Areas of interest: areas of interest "Factory"
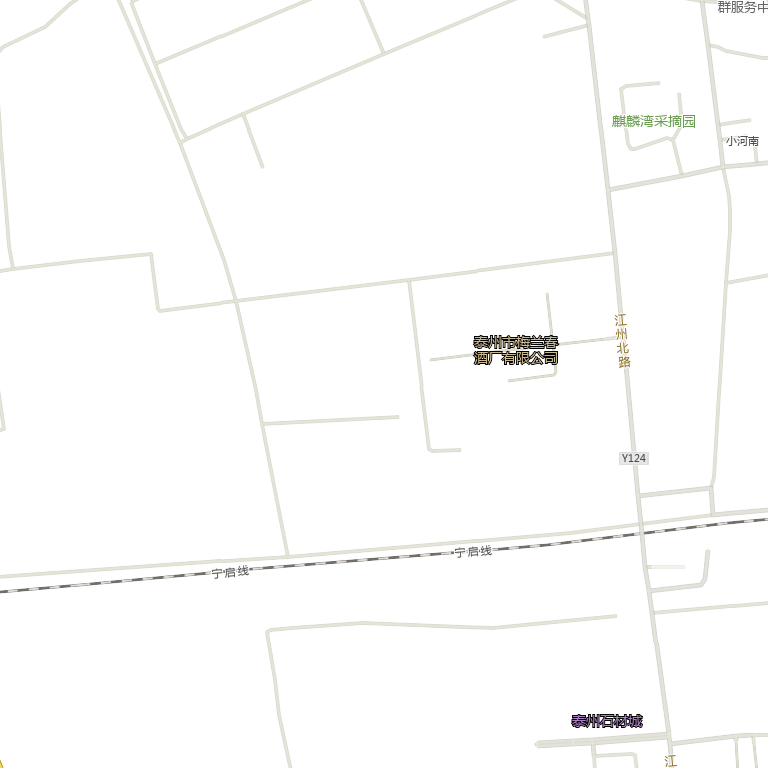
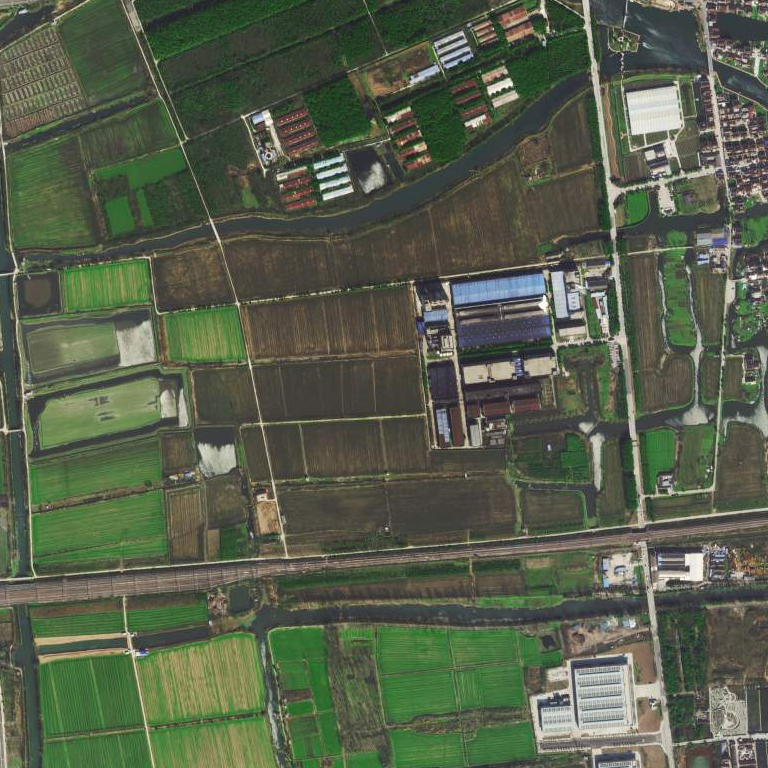